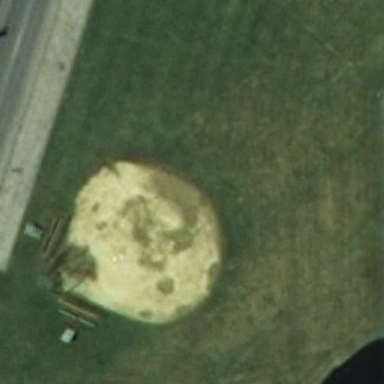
This is a old baseball diamond .